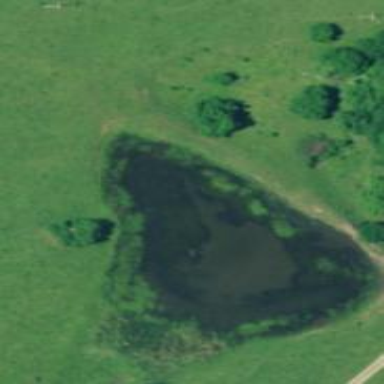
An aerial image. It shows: Serene pond surrounded by nature.